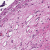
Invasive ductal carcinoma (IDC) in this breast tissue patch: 0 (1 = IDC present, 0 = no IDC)